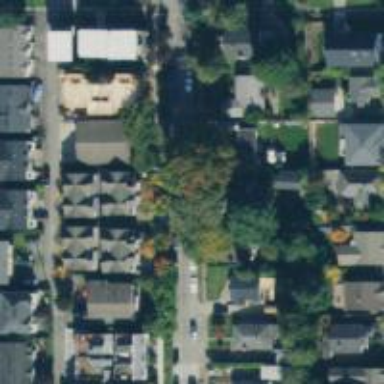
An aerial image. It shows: Residential road with separate sidewalk.